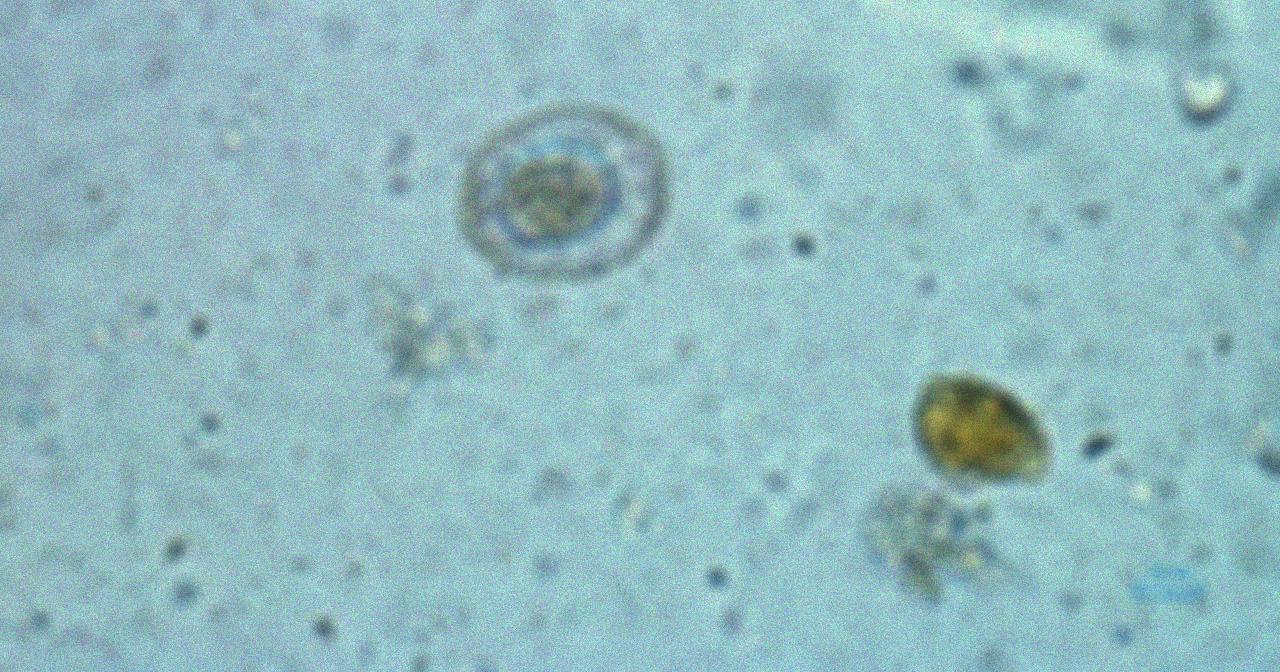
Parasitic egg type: Hymenolepis nana